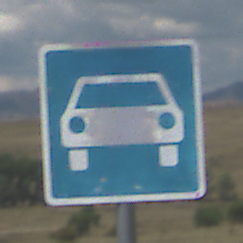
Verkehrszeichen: Kraftfahrstrasse
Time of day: Midday
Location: Outdoor (Nature)
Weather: PartlyCloudy
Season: NotSpecified
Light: Natural